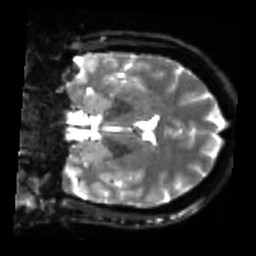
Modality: sbref
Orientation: coronal
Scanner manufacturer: siemens
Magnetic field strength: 3 T
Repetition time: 4 s
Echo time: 0.0594 s